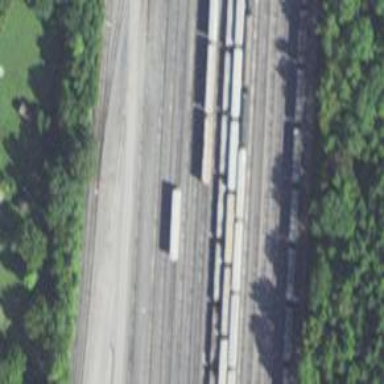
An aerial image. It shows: Railway yard.